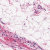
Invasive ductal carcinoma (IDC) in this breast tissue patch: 0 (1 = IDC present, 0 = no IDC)